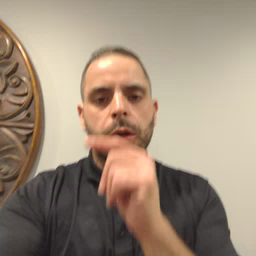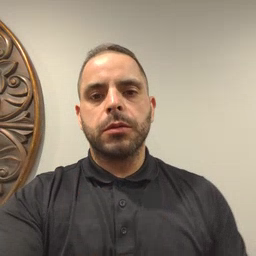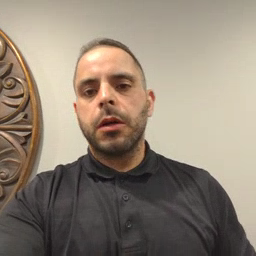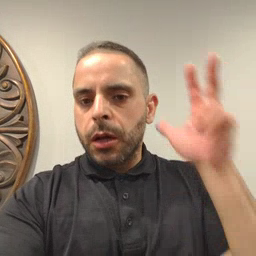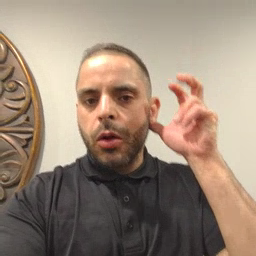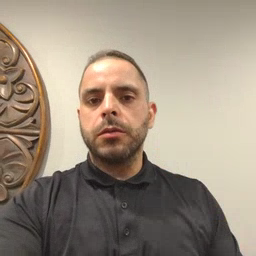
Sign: hear